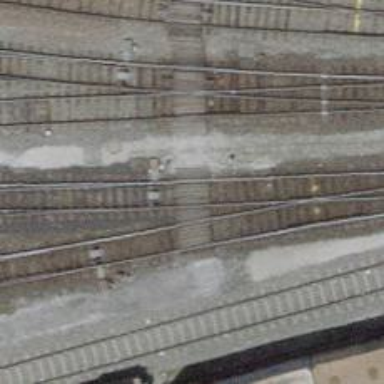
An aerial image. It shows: Single track railway in yard.